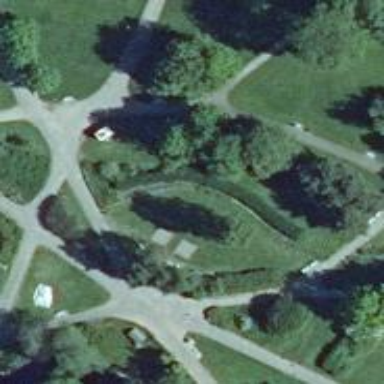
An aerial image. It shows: Miniature golf leisure land.